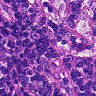
Metastatic tissue present: no